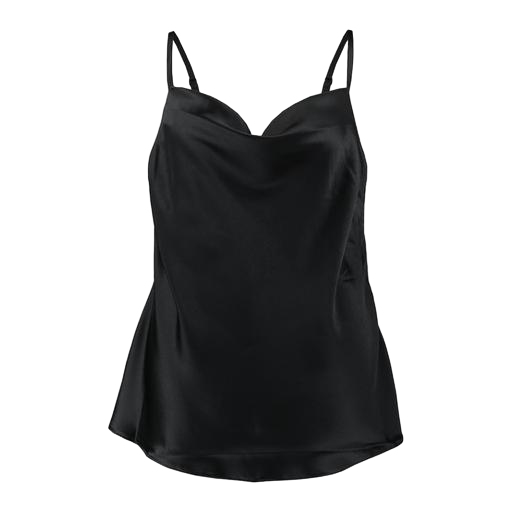
black women's fluid cami, black samantha camisole, black chelsea cami, white background